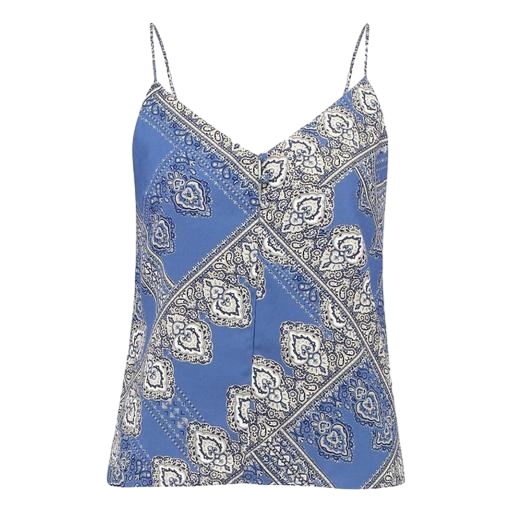
blue layla printed cami, blue printed tank, blue printed v-neck top only macy, white background